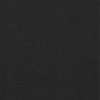
Label: dusty